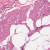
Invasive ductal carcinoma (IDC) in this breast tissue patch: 0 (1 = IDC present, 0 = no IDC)